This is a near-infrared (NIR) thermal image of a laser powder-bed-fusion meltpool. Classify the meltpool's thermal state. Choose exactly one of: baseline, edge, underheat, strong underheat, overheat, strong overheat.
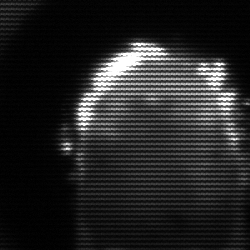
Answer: baseline